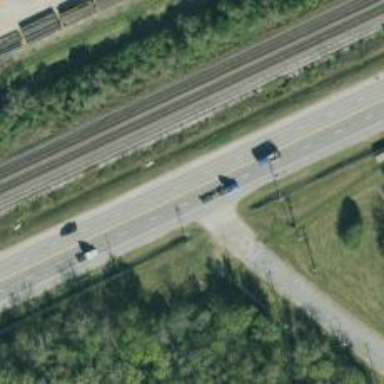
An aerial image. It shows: Primary highway.